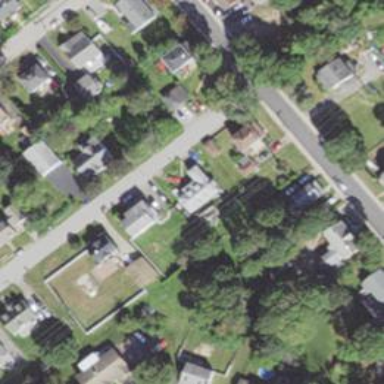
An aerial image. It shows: Residential driveway used as service road.